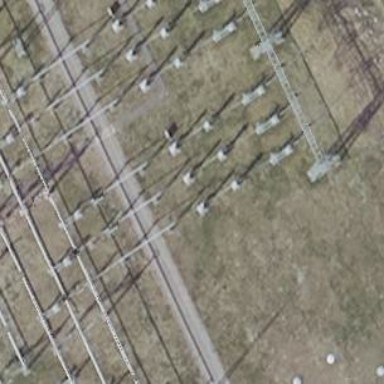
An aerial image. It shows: Three power lines with cables.